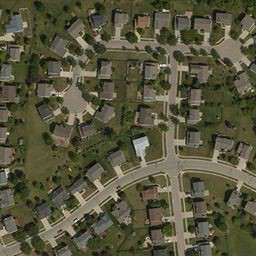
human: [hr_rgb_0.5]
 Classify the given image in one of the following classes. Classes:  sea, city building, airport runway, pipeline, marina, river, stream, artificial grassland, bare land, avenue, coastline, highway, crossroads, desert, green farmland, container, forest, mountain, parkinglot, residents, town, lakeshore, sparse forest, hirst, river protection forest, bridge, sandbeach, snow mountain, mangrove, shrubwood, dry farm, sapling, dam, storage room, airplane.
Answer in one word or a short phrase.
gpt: town